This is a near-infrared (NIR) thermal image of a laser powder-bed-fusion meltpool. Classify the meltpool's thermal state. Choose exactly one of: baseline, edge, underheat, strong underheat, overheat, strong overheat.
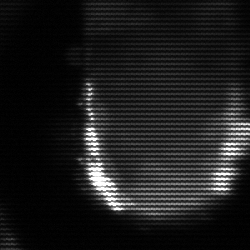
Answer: baseline